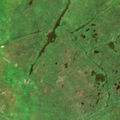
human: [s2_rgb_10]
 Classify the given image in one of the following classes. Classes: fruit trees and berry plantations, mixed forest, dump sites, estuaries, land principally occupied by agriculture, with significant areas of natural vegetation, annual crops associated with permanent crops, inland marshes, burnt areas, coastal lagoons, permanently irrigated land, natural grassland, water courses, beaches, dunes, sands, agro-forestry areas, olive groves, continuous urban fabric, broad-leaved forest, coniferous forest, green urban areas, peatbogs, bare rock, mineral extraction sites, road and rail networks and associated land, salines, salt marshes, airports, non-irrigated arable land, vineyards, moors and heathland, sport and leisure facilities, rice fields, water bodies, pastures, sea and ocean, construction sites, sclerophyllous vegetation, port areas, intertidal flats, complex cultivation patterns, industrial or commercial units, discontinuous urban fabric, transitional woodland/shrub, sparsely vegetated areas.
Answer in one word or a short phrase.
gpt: inland marshes